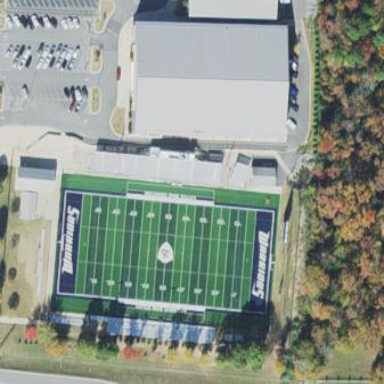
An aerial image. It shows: American football pitch with artificial turf surface for leisure land.